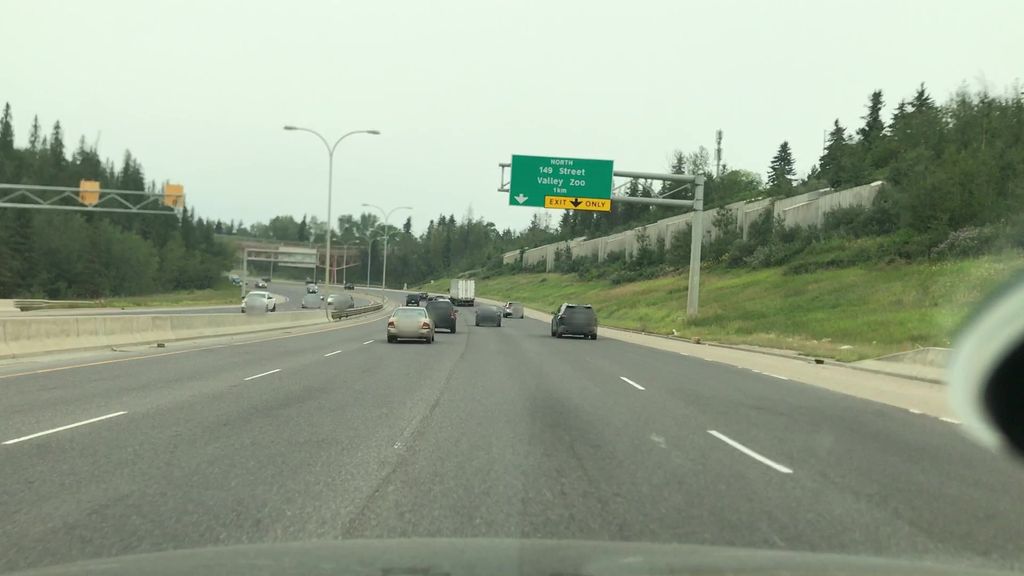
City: edmonton